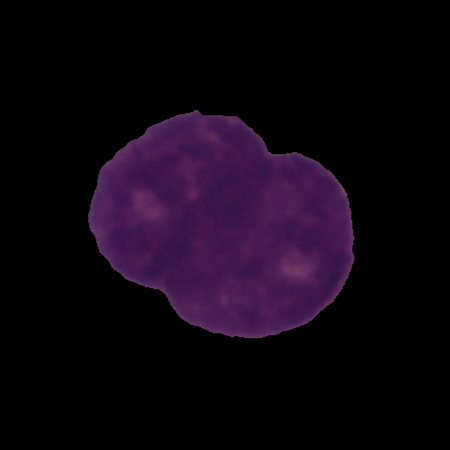
Label: cancer